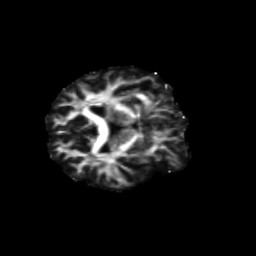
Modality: FA
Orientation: axial
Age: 71
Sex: female
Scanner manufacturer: siemens
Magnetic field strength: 3 T
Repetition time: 4.71 s
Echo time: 0.0906 s